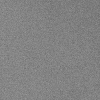
Atmospheric dust classification: dusty